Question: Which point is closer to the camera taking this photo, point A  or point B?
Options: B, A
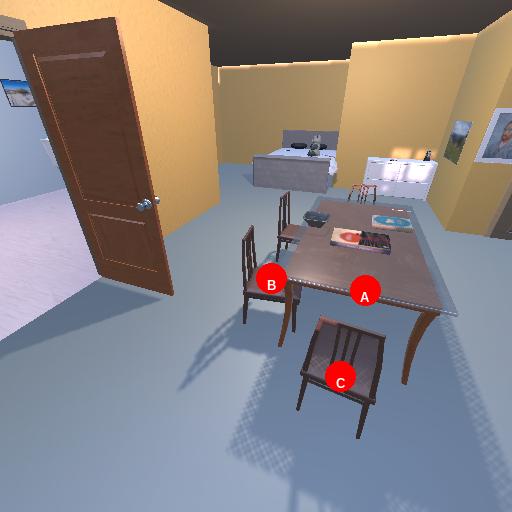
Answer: B